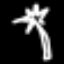
Label: palm tree